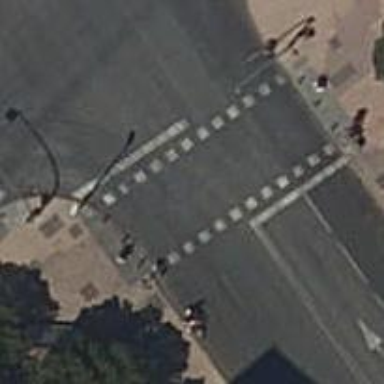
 there are traffic signals and zebra crossing."